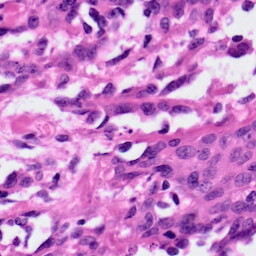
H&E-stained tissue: Ovarian